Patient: sex M, age 26
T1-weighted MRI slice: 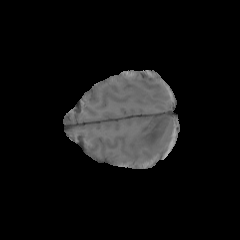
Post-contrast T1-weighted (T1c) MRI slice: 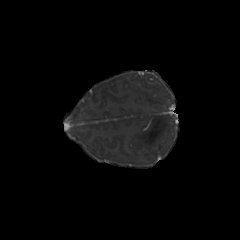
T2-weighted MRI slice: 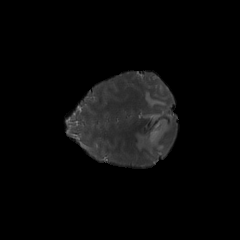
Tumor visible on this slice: yes
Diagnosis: Astrocytoma, IDH-mutant
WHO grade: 4